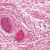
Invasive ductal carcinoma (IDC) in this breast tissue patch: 0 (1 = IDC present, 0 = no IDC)